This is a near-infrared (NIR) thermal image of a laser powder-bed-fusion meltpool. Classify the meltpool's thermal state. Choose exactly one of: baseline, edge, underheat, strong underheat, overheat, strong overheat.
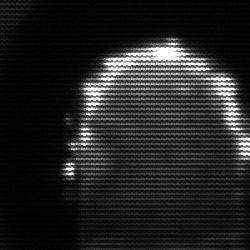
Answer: baseline